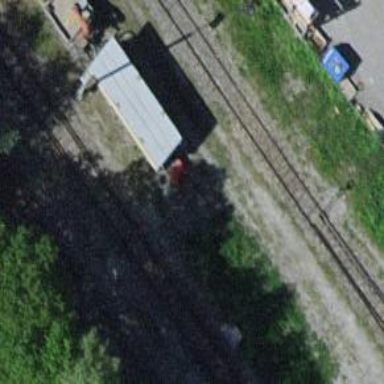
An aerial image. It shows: Railway buffer stop.